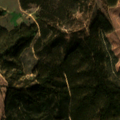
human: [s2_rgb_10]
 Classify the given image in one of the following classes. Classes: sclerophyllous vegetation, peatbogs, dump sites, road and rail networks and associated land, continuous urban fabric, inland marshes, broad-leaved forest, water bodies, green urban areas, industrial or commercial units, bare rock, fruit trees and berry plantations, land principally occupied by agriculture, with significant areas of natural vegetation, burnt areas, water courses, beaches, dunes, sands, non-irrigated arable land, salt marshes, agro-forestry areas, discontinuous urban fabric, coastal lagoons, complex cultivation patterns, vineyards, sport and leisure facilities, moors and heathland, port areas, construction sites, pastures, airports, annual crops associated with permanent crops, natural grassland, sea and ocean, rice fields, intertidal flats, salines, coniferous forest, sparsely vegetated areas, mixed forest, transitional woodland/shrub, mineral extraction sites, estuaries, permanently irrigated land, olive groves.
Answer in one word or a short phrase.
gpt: olive groves, broad-leaved forest, transitional woodland/shrub